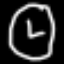
Label: clock